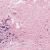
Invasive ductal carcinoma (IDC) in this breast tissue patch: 0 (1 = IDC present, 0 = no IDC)